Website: bh-photo
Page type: cart
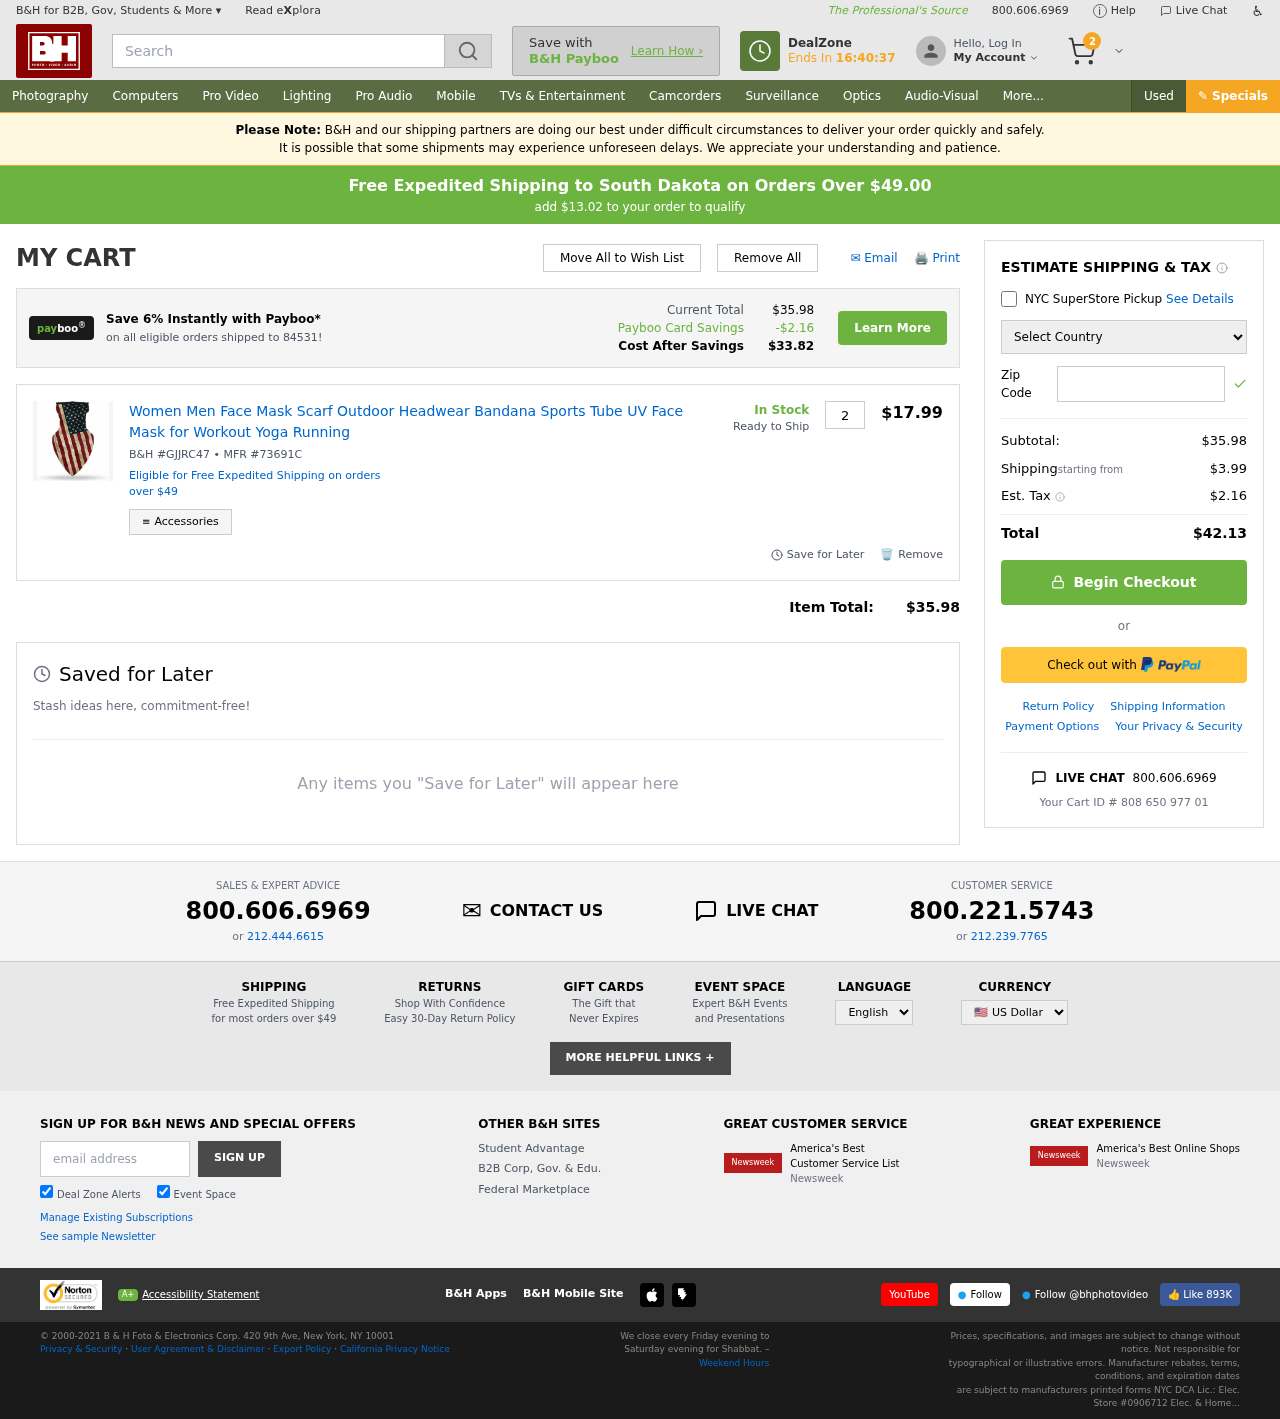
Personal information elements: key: PII_COUNTRY
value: United States
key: PII_POSTCODE
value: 84531
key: PII_STATE
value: South Dakota
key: PII_POSTCODE_FULL
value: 84531
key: PII_POSTCODE_NUMERIC
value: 84531
Product elements: key: PRODUCT1_NAME
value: Women Men Face Mask Scarf Outdoor Headwear Bandana Sports Tube UV Face Mask for Workout Yoga Running
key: PRODUCT1_PRICE
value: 17.99
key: PRODUCT1_QUANTITY
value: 2
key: PRODUCT1_SKU
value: GJJRC47
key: PRODUCT1_MFR
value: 73691C
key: PRODUCT1_AVAILABILITY
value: In Stock
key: PRODUCT1_SHIP_STATUS
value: Ready to Ship
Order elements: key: ORDER_NUM_ITEMS
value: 2
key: FREE_SHIPPING_THRESHOLD
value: $13.02
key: ORDER_SUBTOTAL
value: $35.98
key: ORDER_SHIPPING_COST
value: $3.99
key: ORDER_TAX
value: $2.16
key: ORDER_TOTAL
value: $42.13
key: ORDER_ID
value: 808 650 977 01
Search elements: key: HEADER_SEARCH
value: Search
Other elements: key: PAYBOO_SAVINGS
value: -$2.16
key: COST_AFTER_SAVINGS
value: $33.82